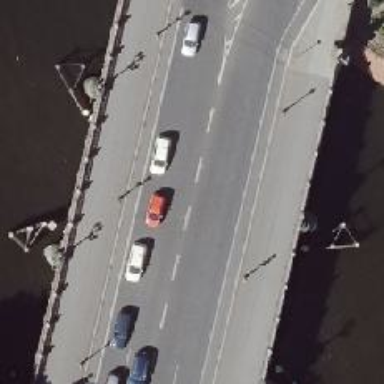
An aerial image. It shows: Tertiary road with asphalt surface that goes over bridge.